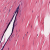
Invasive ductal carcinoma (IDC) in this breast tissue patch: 0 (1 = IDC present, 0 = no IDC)